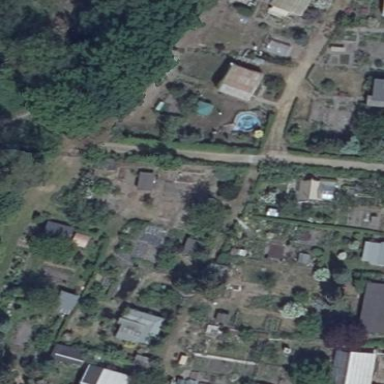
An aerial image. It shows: Allotments area.